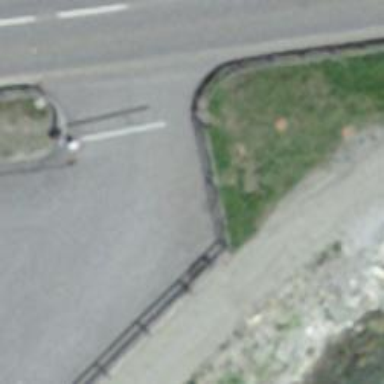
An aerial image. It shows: Lift gate barrier.